Question:
How to change the cursor color of textinputedittext.
I used textcursordrawable but it doesn't work.
Thanks in advance
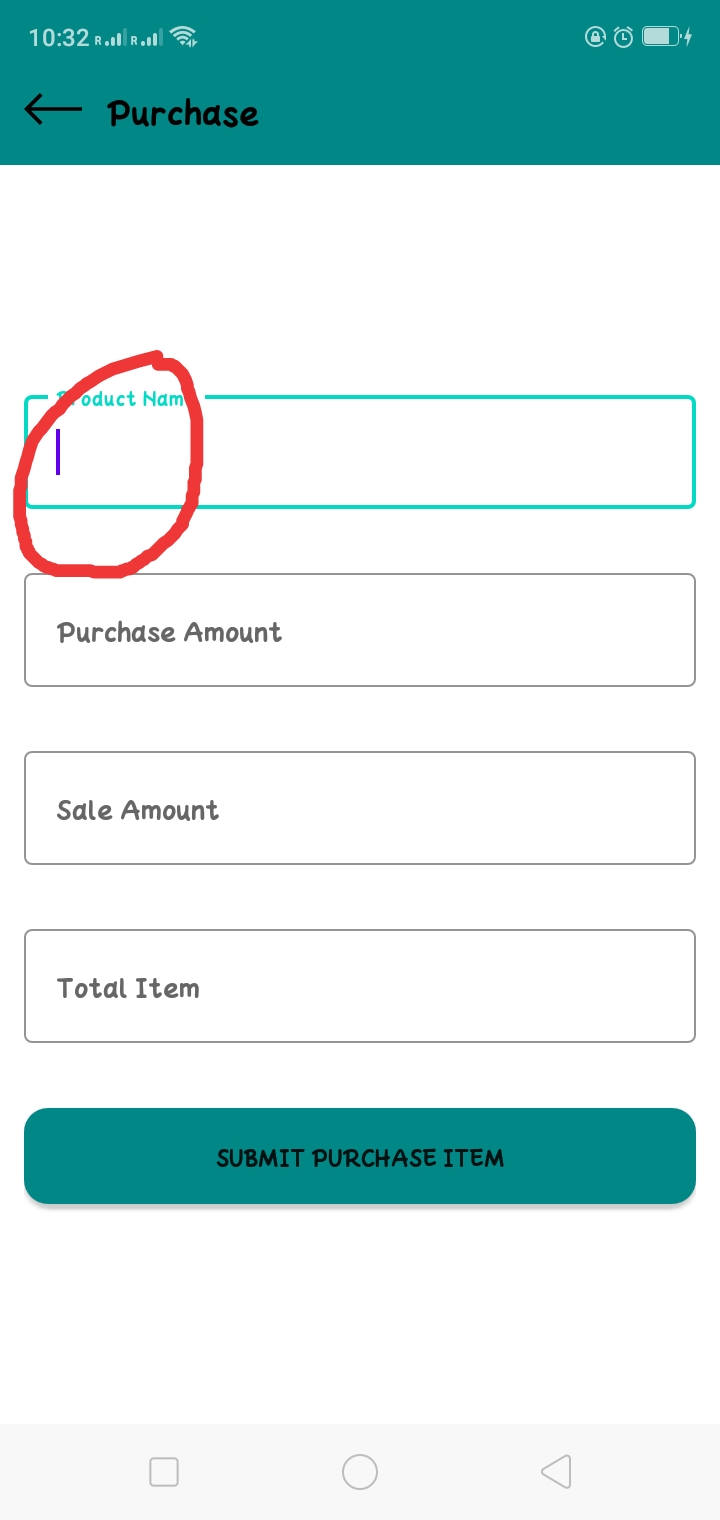
Answer: If you want to change only the cursor color, you can use:
'''
<com.google.android.material.textfield.TextInputLayout
style="@style/Widget.MaterialComponents.TextInputLayout.OutlinedBox"
android:theme="@style/ThemeOverlay.AppTheme.TextInputEditText.Outlined"
....>
'''
with:
'''
<style name="ThemeOverlay.AppTheme.TextInputEditText.Outlined" parent="">
<item name="colorControlActivated">@color/...</item>
</style>
'''
<URL>
If you want to change the cursor color but also the box, the label..
'''
<style name="ThemeOverlay.AppTheme.TextInputEditText.Outlined" parent="">
<item name="colorPrimary">@color/...</item>
</style>
'''
<URL>